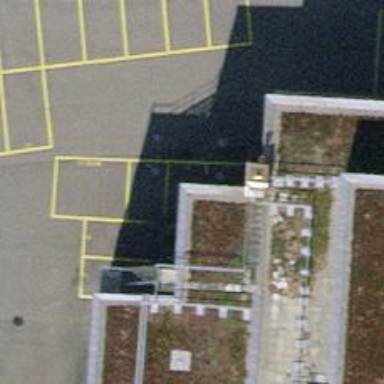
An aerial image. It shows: Bicycle parking area.